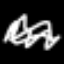
Label: squiggle